Question: I just installed the ASP.NET MVC 4.0 RC build on top of a Visual Studio 2010 SP1. My project that used to compile and work with the beta version of ASP.NET MVC 4.0, raises an error when I access the site saying that the assembly version 4.5 can not be found.
As I did not use this third party library in my current project, I configured Fusion Log to try to isolate the assembly that was relying on Newtonsoft.Json assembly.
And the guilty assembly is which references Newtonsoft.Json version 4.5.

The beta build referenced and not the Newtonsoft assembly.
I can hardly believe that Microsoft is starting to rely on external assemblies even if they publish more and more code in open source.
Does anyone have an explanation of what happened?
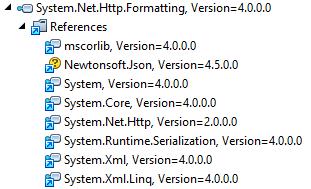
Answer: They are actually relying in third-party software (just like they ship MVC with JQuery and knockout.js). Scott Guthrie announced that MVC 4 will be shipped with JSON.NET (Newtonsoft). See below:
> Json.NET: We plan to use the community developed Json.NET
serialization stack in our default JSON formatter in ASP.NET Web API.
Json.NET provides the flexibility and performance required for a
modern web framework.
<URL>
You can keep the System.Json.dll btw, I've got them both. If you have any problems with JSON.NET, just reinstall it :)